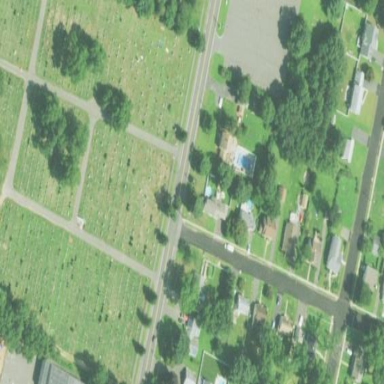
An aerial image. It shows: Cemetery.